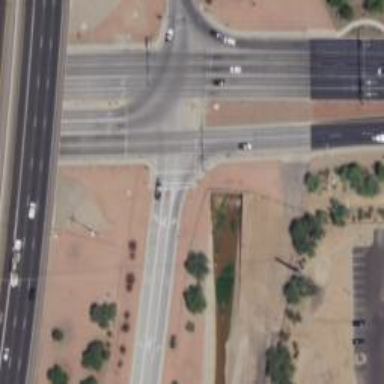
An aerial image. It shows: Solid stop line on the road.